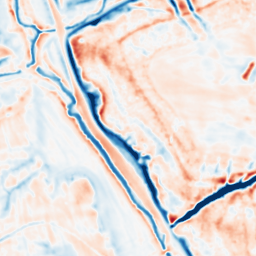
Category: multiscale
Decomposition family: dog_multiscale
Decomposition parameters: sigma_ratio: 1.4
n_scales: 5
base_sigma: 1
Upsampling method: sinc_hamming
Upsampling parameters: scale: 8
kernel_size: 16
Upsampling scale: 8